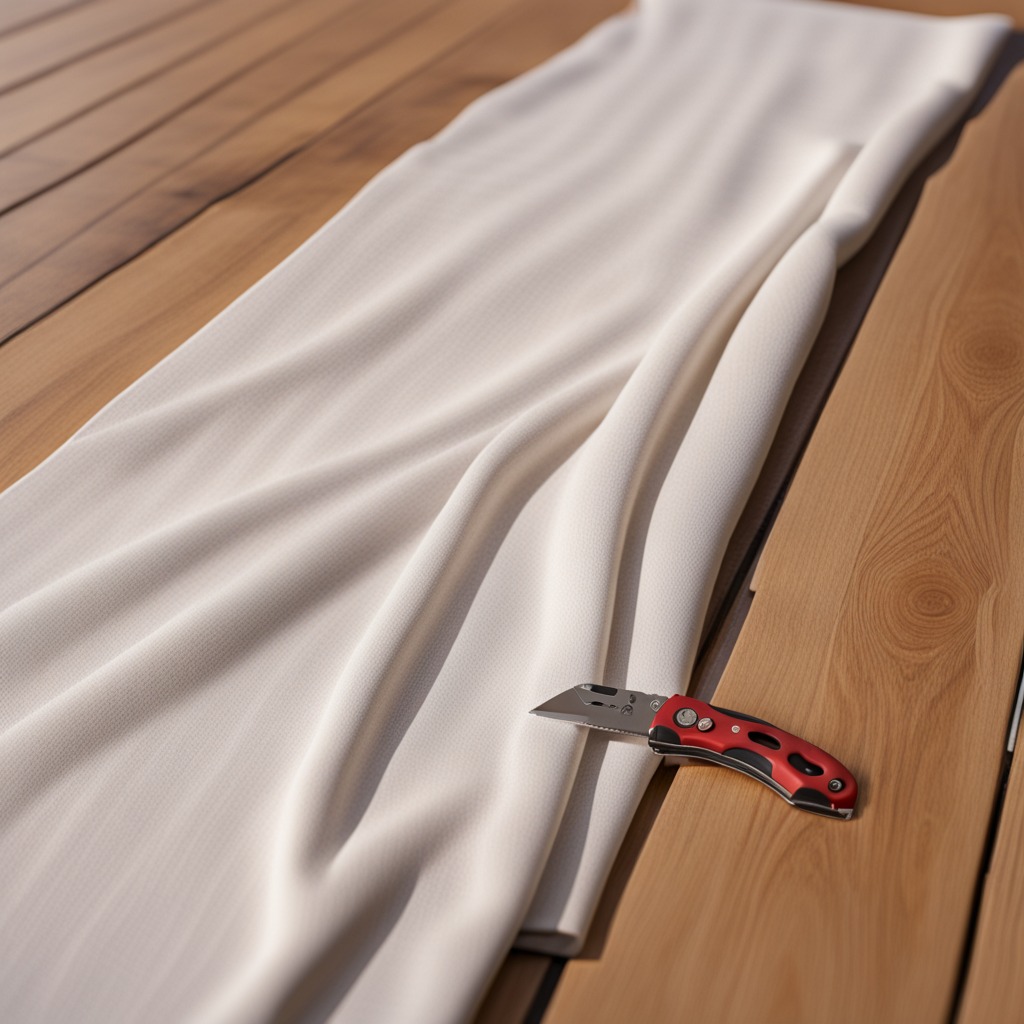
A utility knife lying on a wooden table in an outdoor workshop during daytime bright natural light soft shadows worn but beneath the cloth